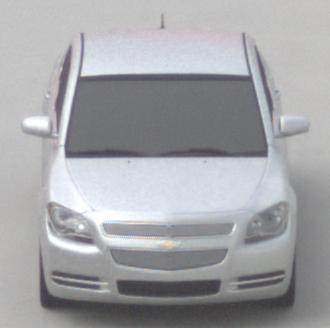
Make: Chevrolet
Model: Malibu 2.4
Detailed model: Malibu
Model produced from: 2012/07
Model produced until: 2014/08
Doors: 4
Color: white
Road condition: dry road
Daytime: morning or afternoon
Contrast: low contrast